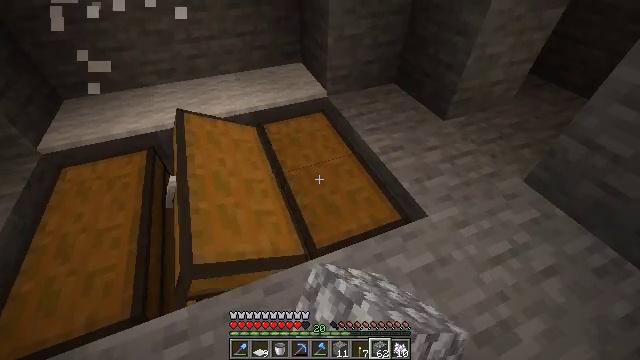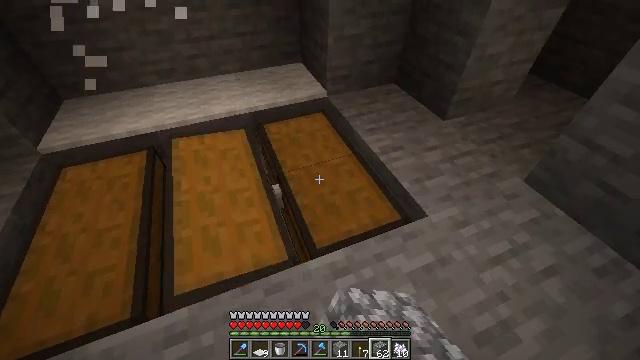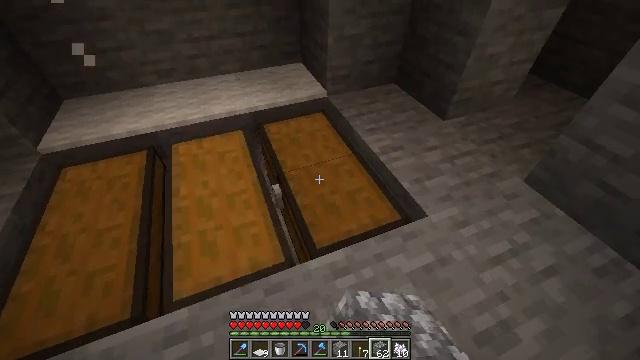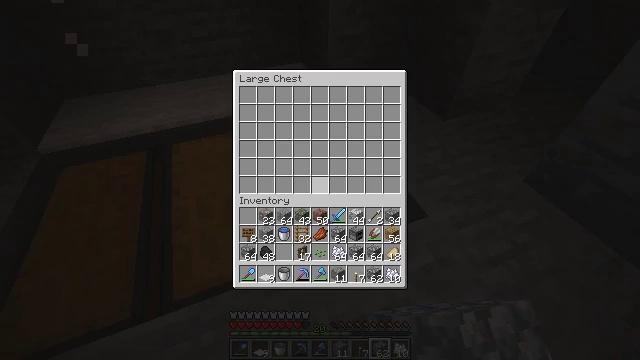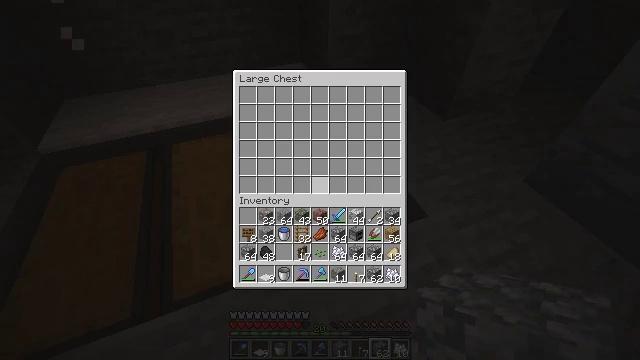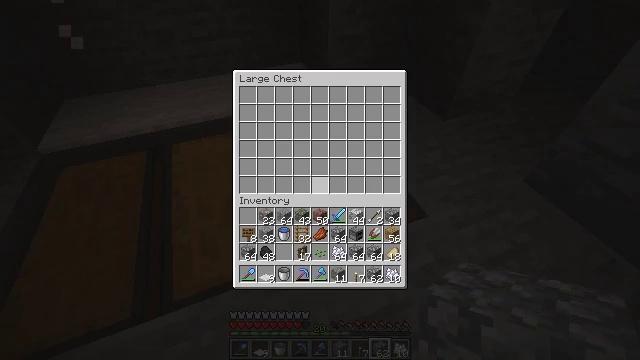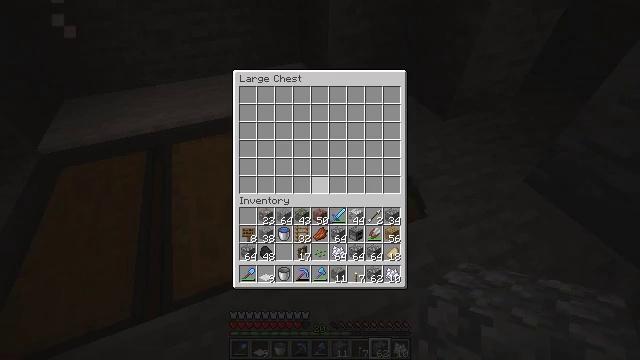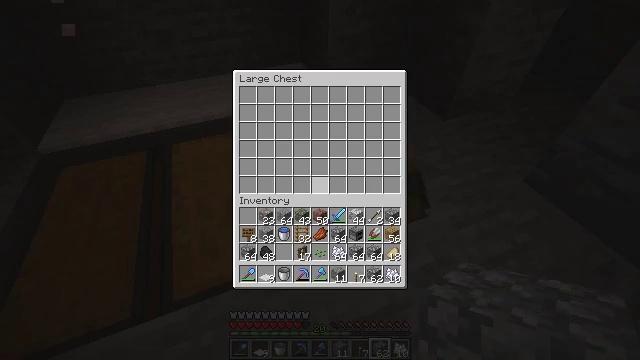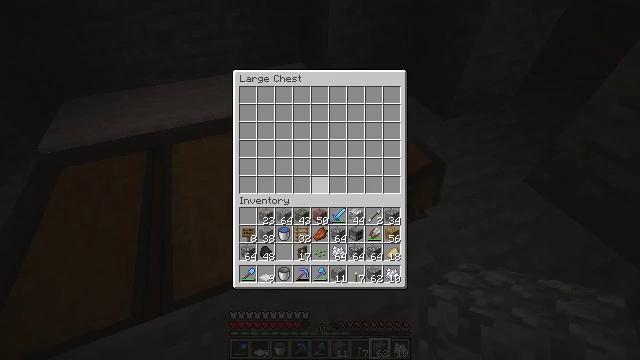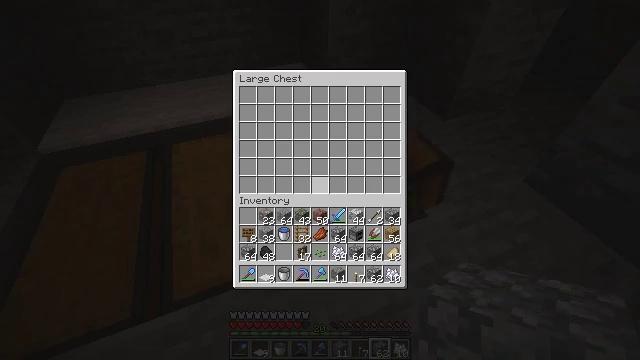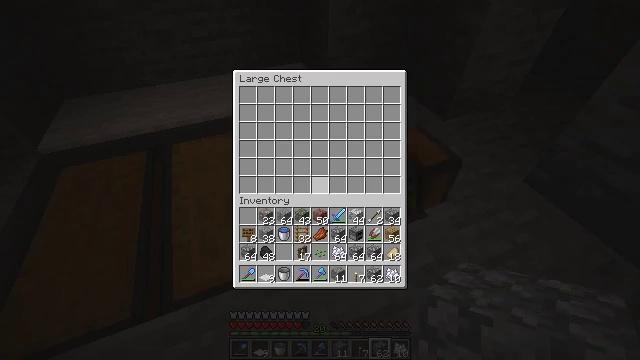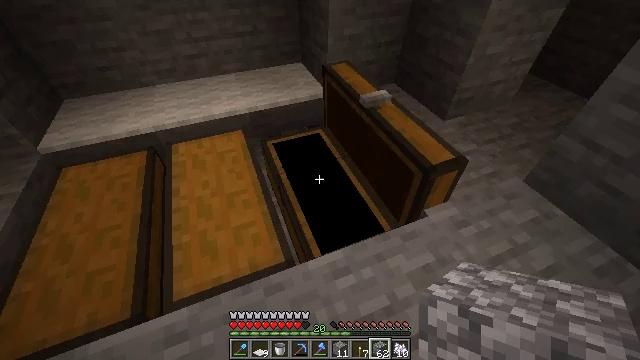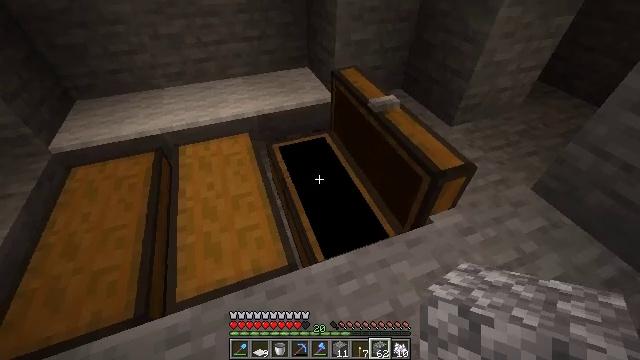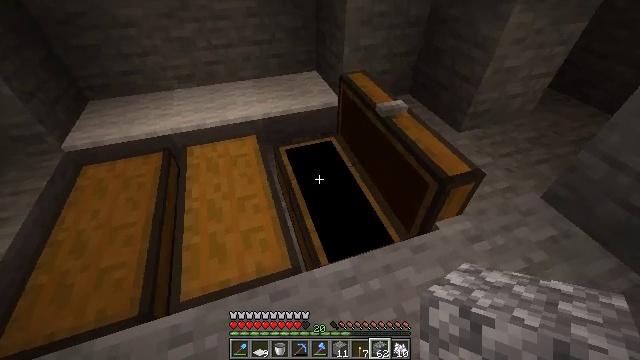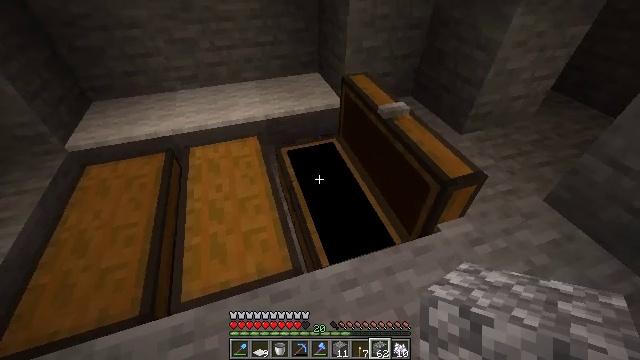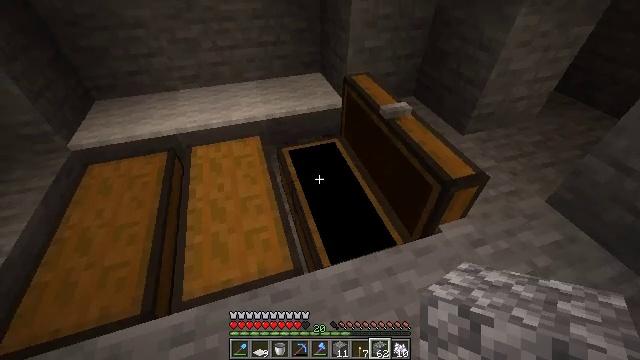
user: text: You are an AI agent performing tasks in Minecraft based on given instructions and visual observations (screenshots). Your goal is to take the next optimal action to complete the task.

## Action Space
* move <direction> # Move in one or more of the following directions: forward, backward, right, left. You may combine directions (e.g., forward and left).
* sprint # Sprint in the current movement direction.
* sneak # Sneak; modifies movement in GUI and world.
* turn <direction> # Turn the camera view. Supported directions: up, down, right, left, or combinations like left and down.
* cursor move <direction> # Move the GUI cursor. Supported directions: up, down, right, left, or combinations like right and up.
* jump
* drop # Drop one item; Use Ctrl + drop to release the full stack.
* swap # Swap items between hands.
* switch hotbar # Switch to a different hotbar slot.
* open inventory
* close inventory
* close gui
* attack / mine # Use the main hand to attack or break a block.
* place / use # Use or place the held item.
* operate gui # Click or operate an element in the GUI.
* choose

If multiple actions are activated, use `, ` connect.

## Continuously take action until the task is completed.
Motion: motion action
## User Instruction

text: Combat the skeleton.
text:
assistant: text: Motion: use / place
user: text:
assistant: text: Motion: no_op
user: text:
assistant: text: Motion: open gui
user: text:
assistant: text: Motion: no_op
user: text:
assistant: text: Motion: no_op
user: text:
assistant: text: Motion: no_op
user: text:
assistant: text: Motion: no_op
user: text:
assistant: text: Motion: no_op
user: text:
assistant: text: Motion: no_op
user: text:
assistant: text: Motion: no_op
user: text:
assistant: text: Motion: no_op
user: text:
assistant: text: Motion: turn left, close gui
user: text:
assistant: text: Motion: turn left
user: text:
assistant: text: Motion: no_op
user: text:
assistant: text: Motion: no_op
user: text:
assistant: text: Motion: turn left
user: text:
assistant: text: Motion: turn left
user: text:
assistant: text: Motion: turn left
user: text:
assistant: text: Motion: turn left
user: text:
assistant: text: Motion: turn left
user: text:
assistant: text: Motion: turn left
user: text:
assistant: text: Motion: use / place
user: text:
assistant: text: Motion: use / place
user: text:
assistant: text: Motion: use / place
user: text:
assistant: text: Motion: no_op
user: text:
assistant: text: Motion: no_op
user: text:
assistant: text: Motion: open gui
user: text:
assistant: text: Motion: no_op
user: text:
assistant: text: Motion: no_op
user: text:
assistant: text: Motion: cursor move left